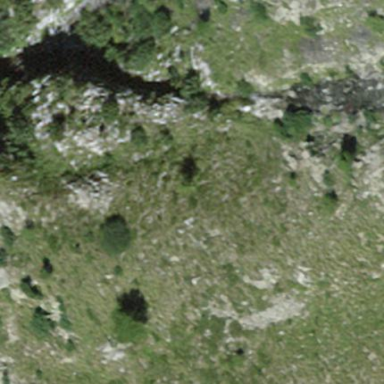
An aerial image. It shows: Landscape dominated by bare rock.